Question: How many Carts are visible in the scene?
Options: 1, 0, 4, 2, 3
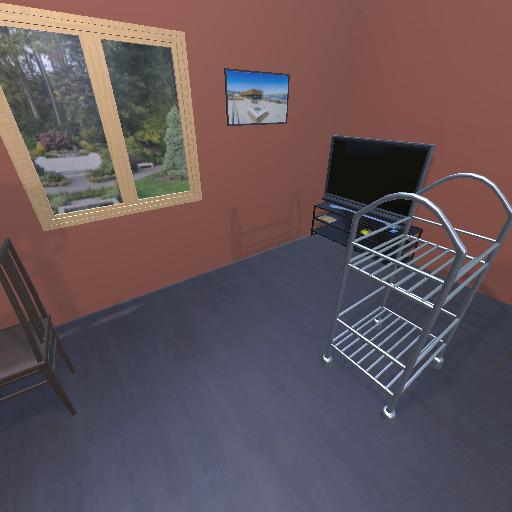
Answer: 1